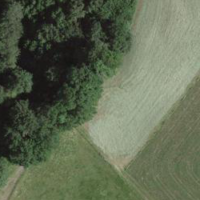
EUNIS habitat code: 24
Species observed at this site:
Galium mollugo
Vicia sepium
Aegopodium podagraria